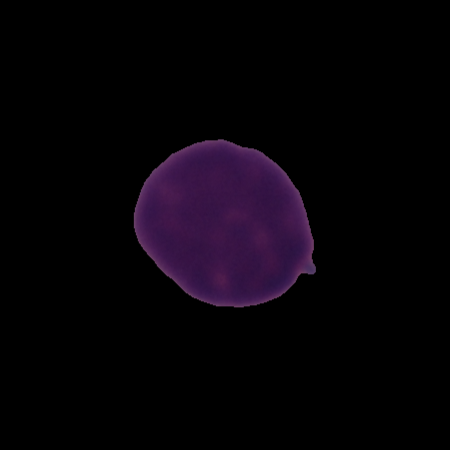
Label: healthy